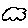
Label: cloud